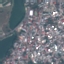
Land use / land cover: Residential